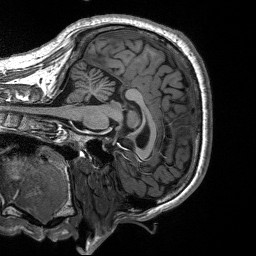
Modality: T1w
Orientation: sagittal
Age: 39
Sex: male
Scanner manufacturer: siemens
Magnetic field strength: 3 T
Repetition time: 2.53 s
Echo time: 0.00219 s